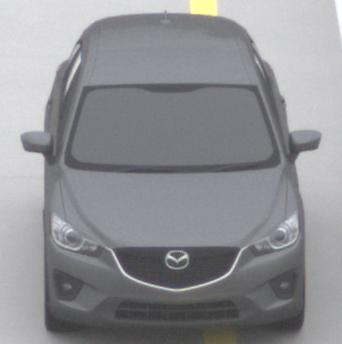
Make: Mazda
Model: CX-5 2.0 SKYACTIV-G 160
Detailed model: CX-5 (GH)
Model produced from: 2012/04
Model produced until: 2015/02
Doors: 5
Color: gray
Road condition: dry road
Daytime: midday
Contrast: low contrast